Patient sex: M
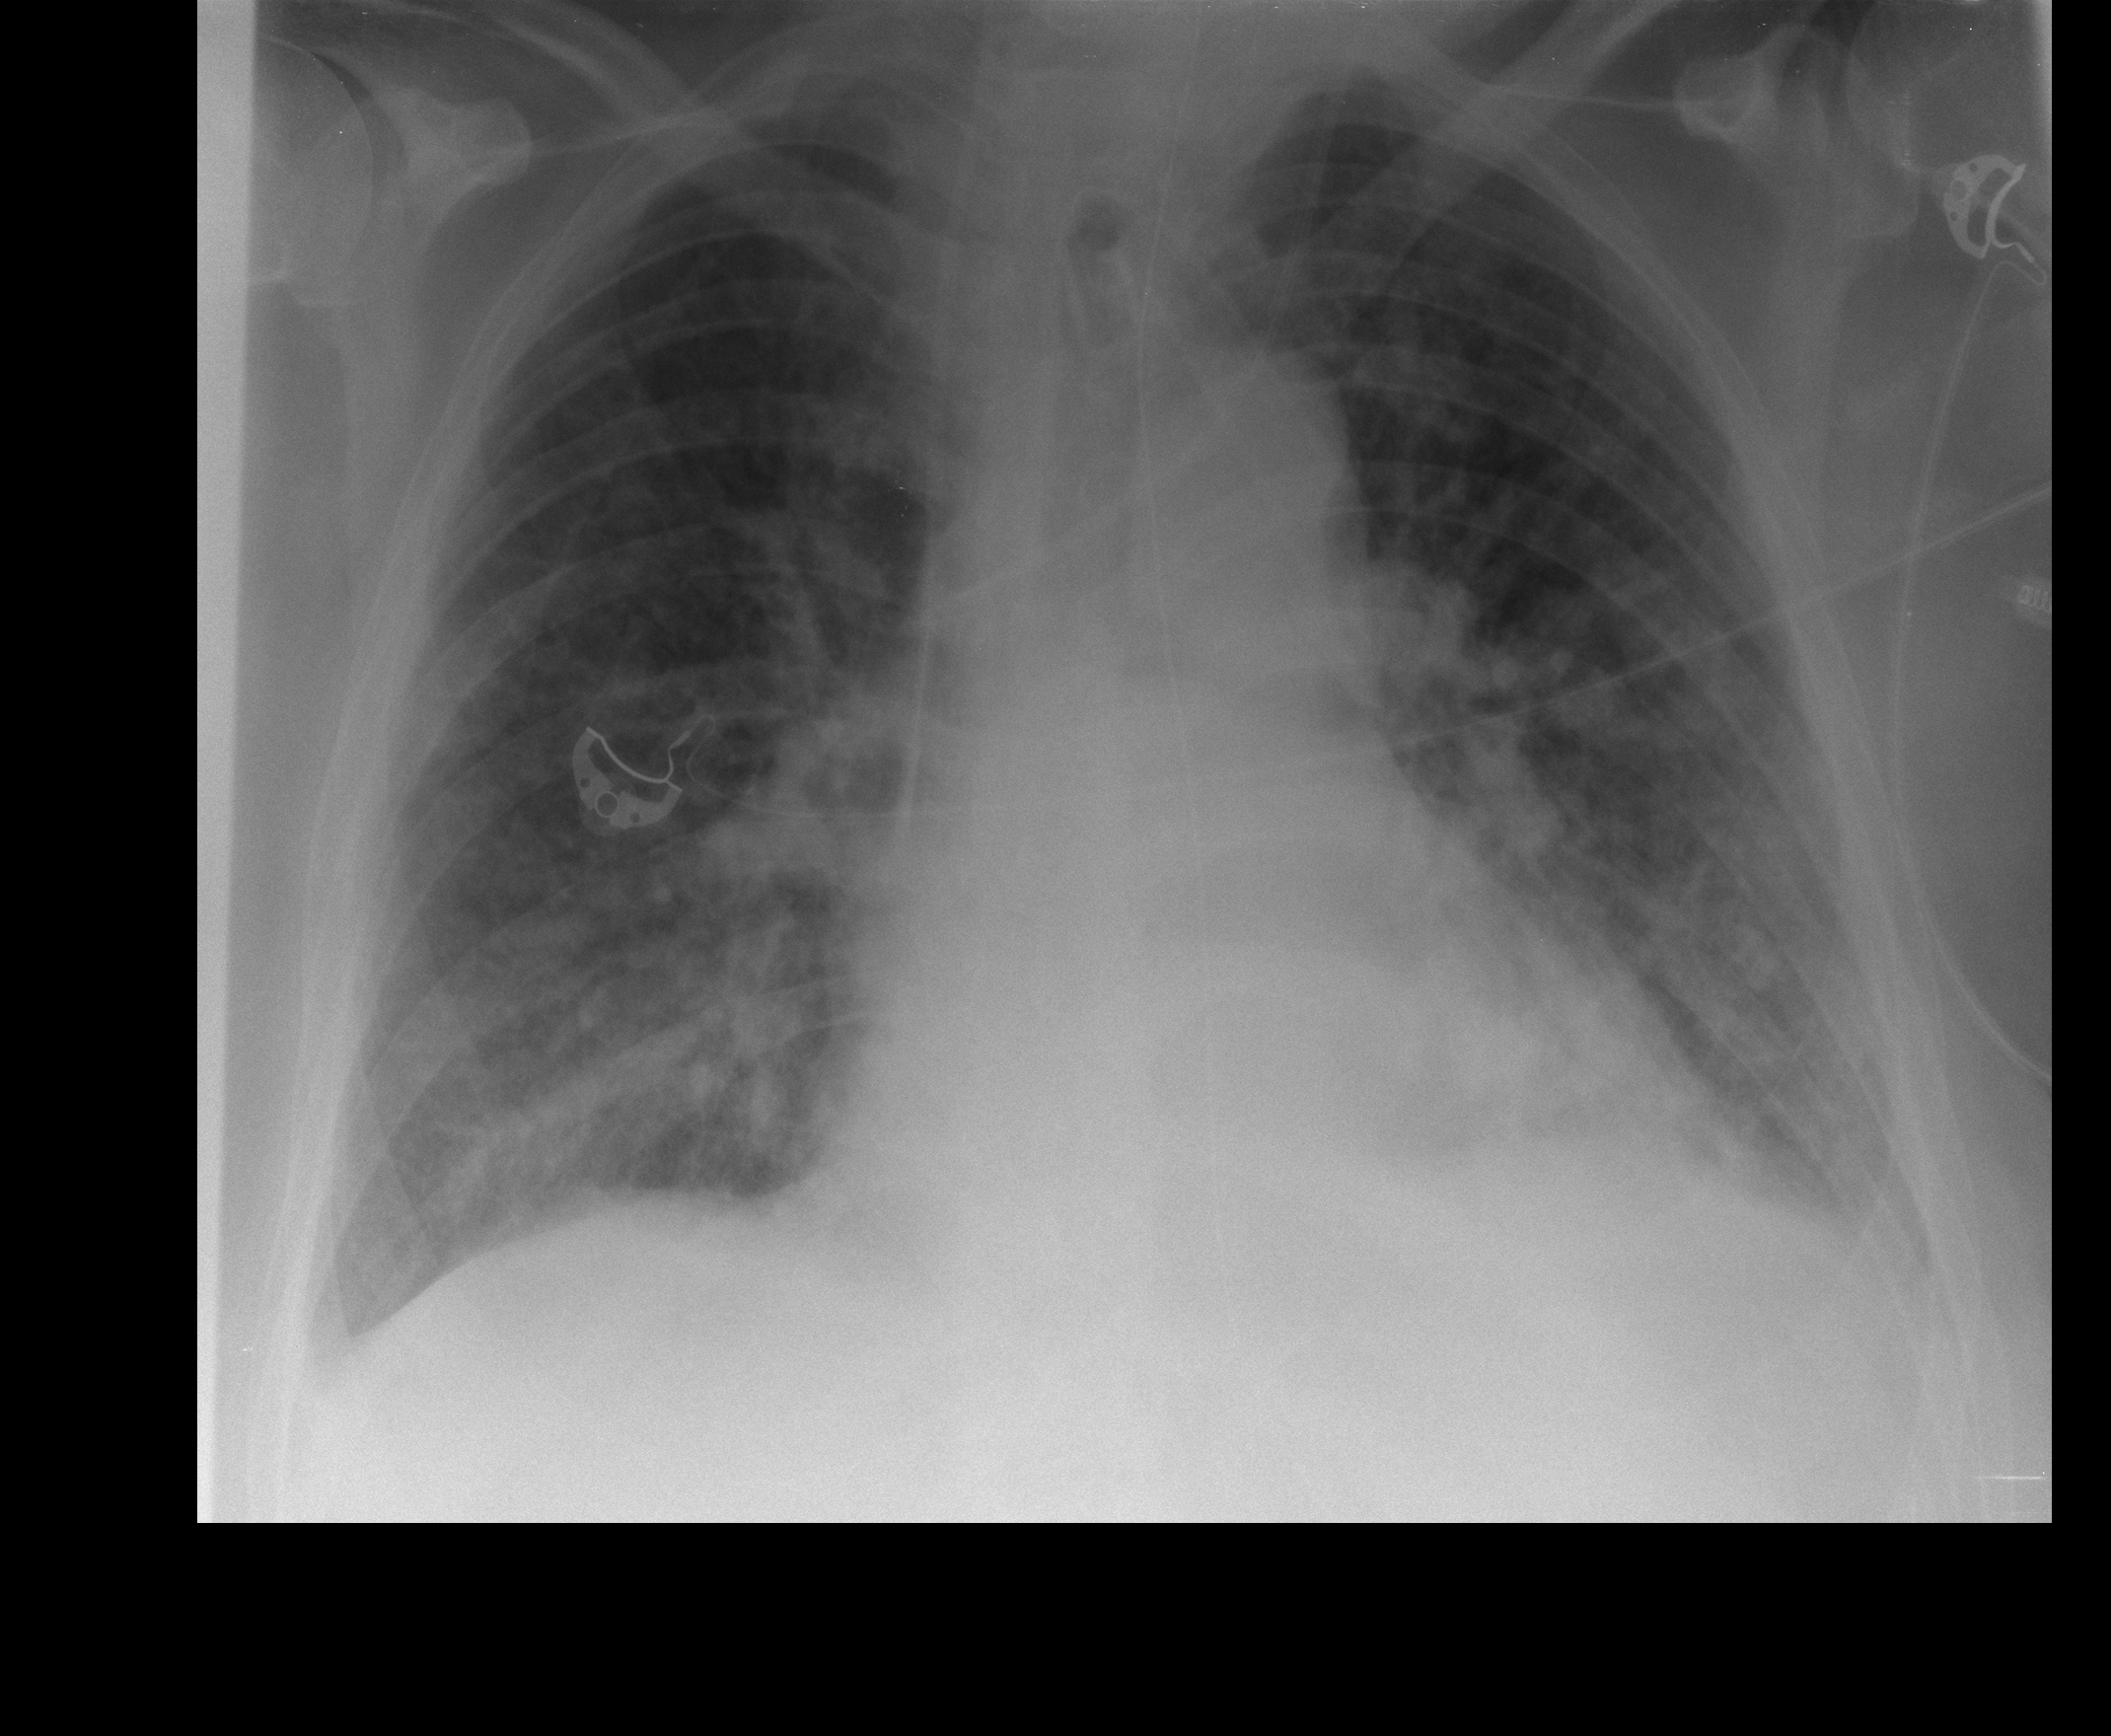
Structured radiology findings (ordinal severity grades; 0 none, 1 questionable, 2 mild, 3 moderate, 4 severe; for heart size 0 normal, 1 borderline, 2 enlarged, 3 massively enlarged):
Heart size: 1
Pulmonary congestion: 2
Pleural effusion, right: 2
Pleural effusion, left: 2
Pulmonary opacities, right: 3
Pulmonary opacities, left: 3
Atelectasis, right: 2
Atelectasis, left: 3